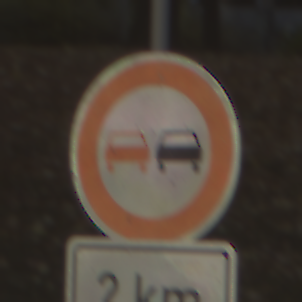
Verkehrszeichen: Ueberholverbot
Zusatzzeichen unten: Entfernungsangaben2
Umgebung: Outdoor, Urban
Tageszeit: MorningAfternoon
Wetter: Overcast
Licht: Natural
Jahreszeit: NotSpecified
Kontrast: LowContrast